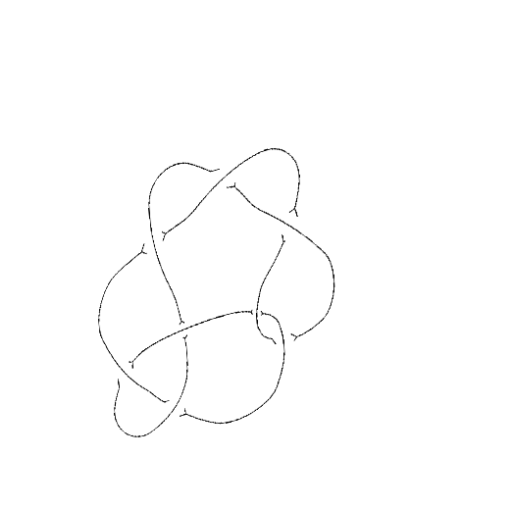
Crossing number: 8